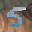
Label: 5